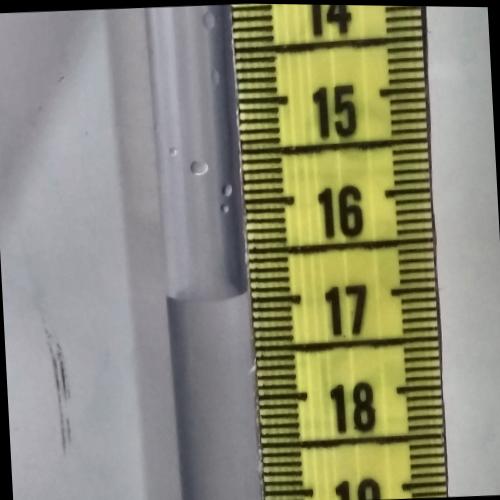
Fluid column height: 16.9 cm